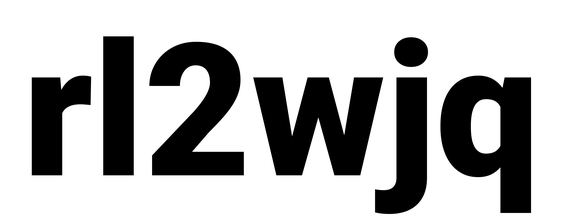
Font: Roboto_Black